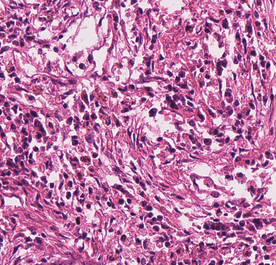
Tumor epithelial tissue: no
Tumor-associated stroma tissue: yes
Normal tissue: no